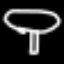
Label: mushroom